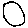
Label: circle